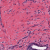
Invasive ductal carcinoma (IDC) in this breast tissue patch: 0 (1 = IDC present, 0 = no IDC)